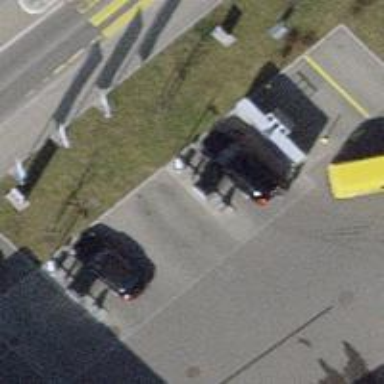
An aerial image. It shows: Surveillance system is in place.